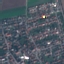
Land use / land cover: Residential